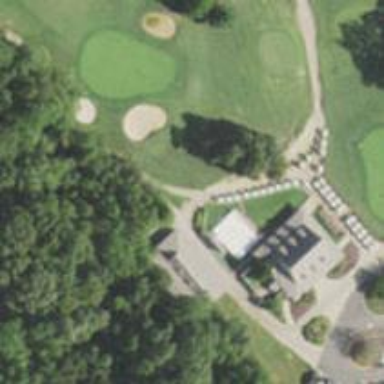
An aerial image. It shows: Service road used as golf cart path.